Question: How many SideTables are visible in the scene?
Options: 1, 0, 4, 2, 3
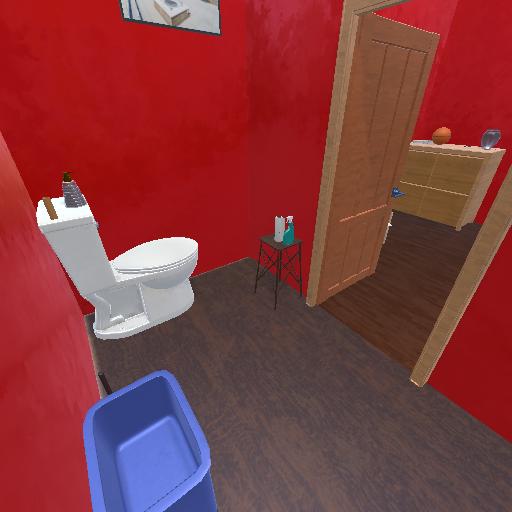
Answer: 1